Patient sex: M
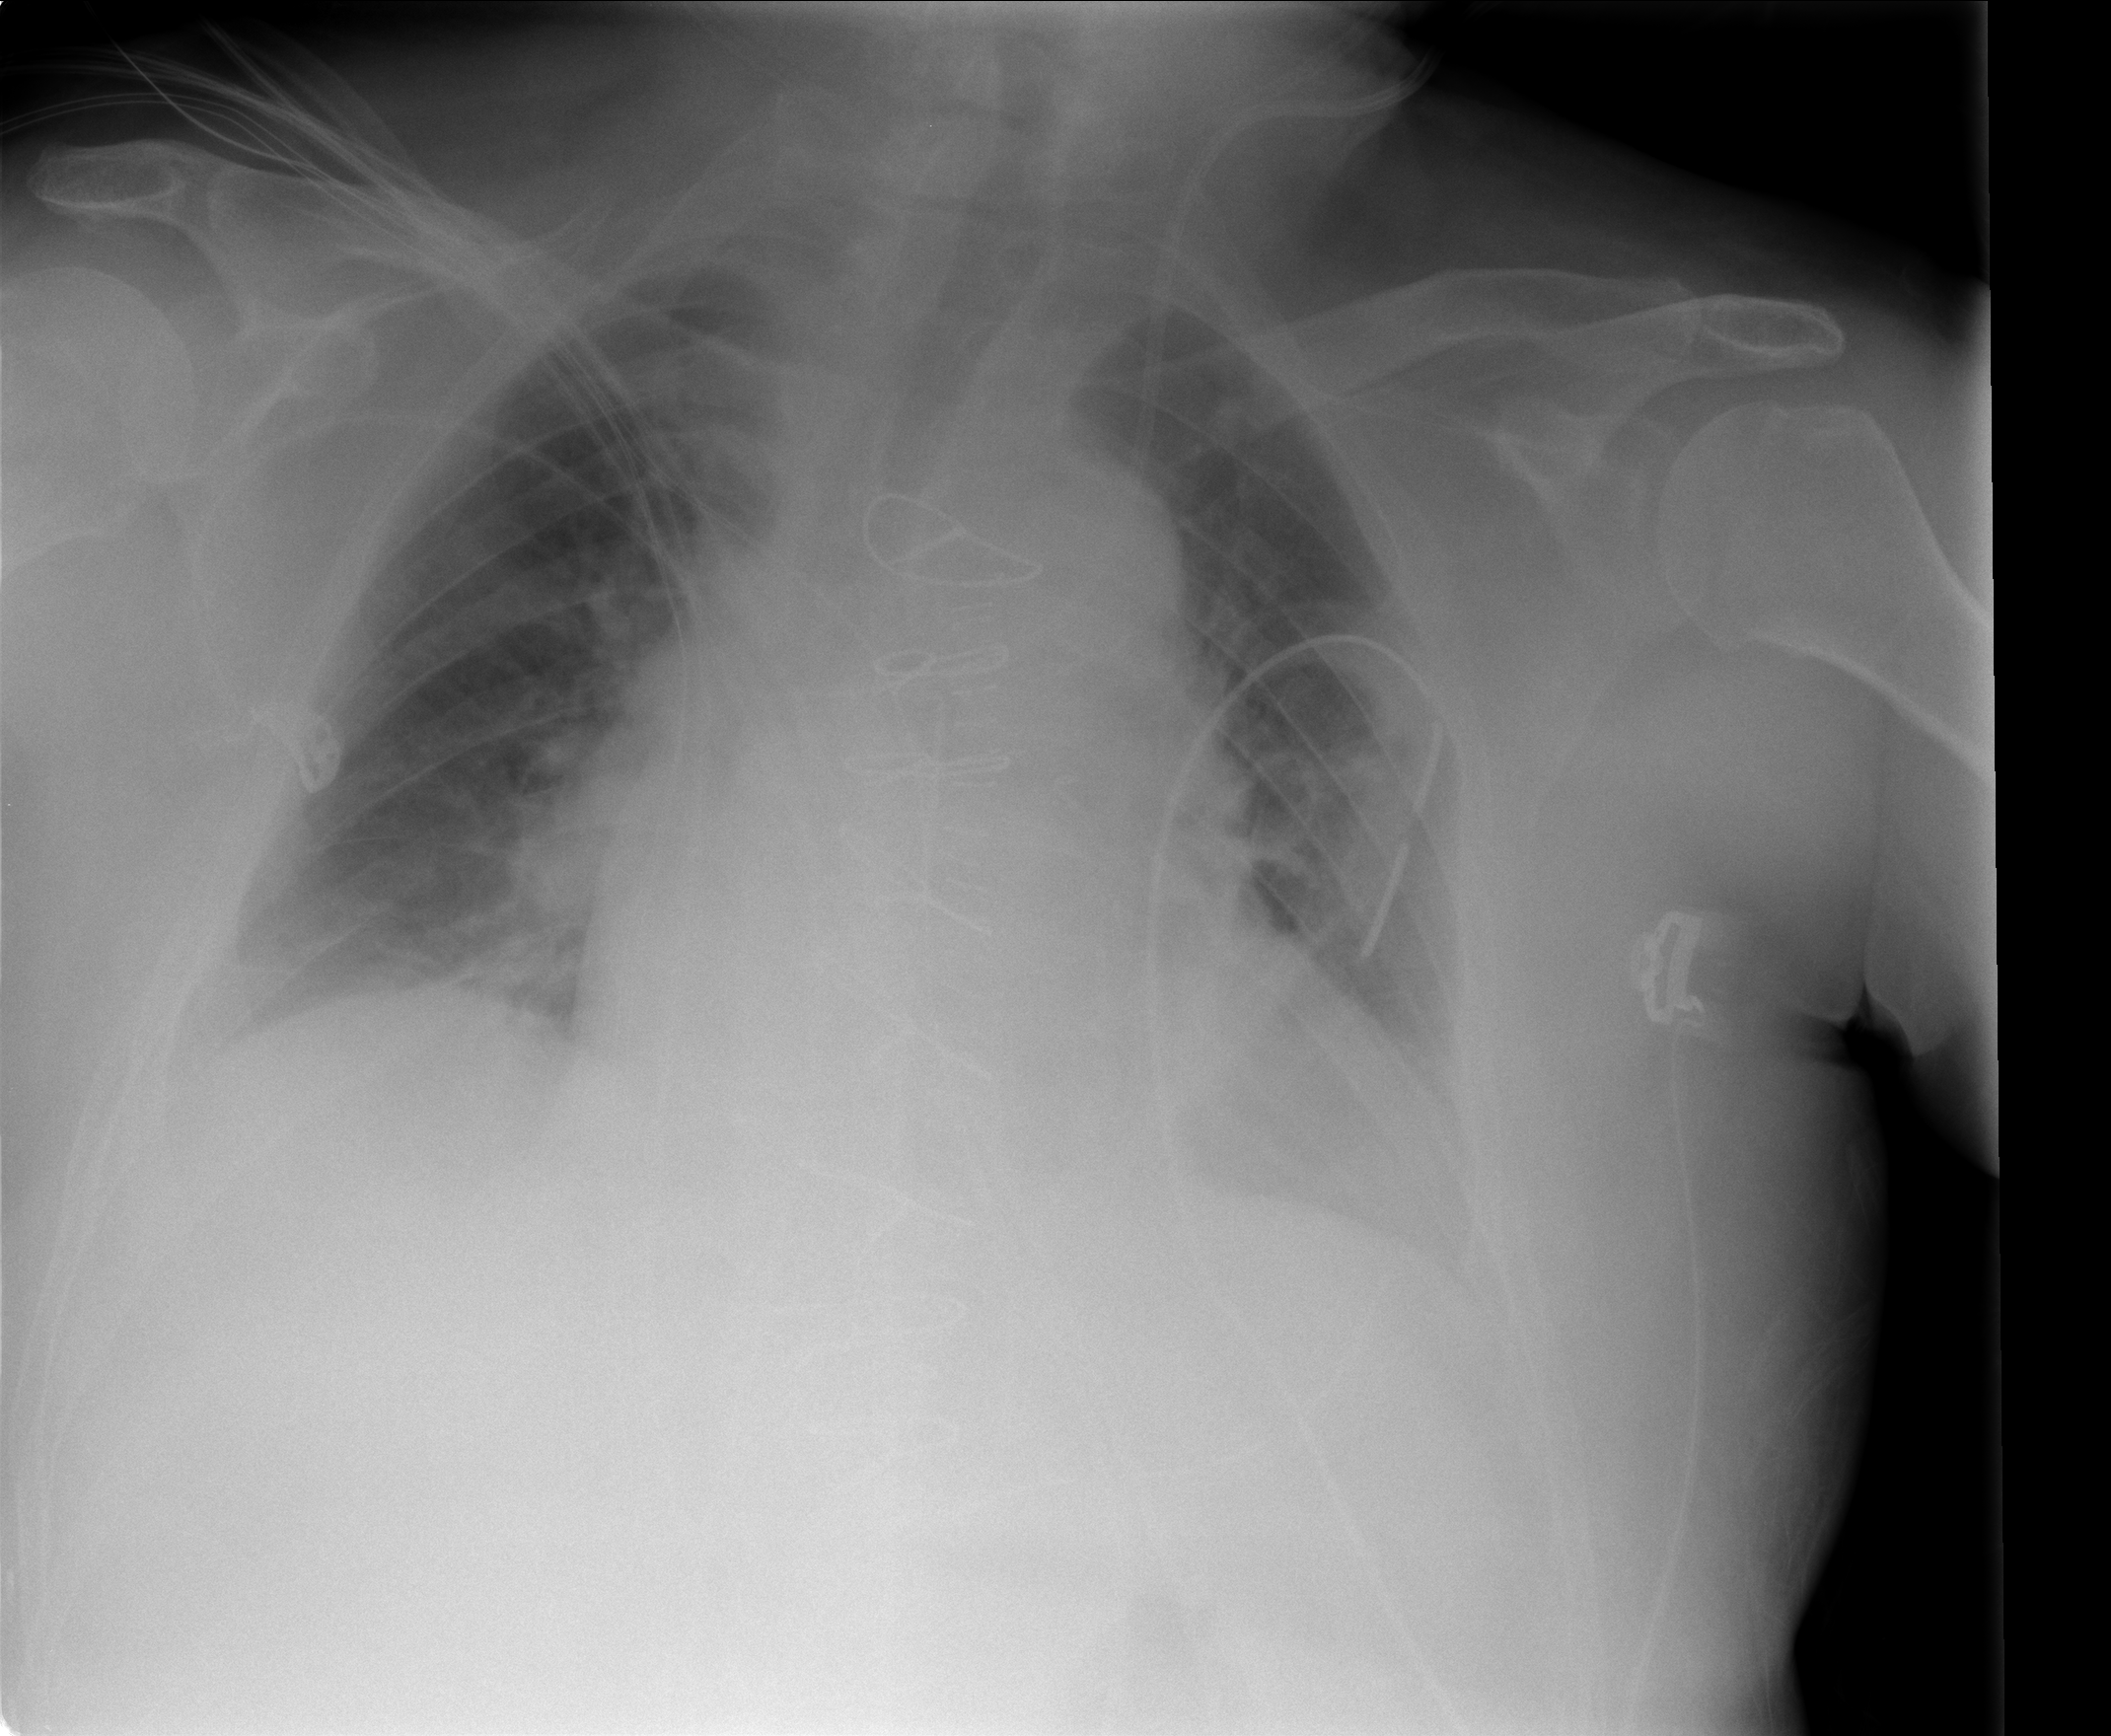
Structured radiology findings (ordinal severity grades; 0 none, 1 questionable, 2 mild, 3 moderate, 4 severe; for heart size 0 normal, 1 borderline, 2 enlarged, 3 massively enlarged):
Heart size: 2
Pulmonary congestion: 0
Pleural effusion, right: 0
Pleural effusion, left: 0
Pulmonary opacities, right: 0
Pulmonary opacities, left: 0
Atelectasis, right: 0
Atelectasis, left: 2